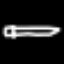
Label: pencil